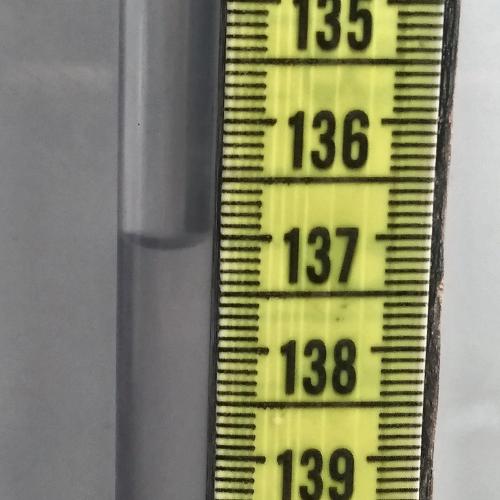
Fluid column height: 137.1 cm